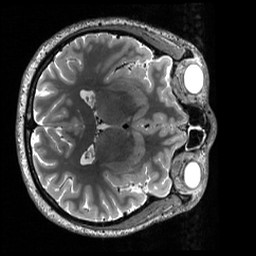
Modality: T2w
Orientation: axial
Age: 25
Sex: male
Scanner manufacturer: siemens
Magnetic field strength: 3 T
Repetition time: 3.2 s
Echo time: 0.566 s